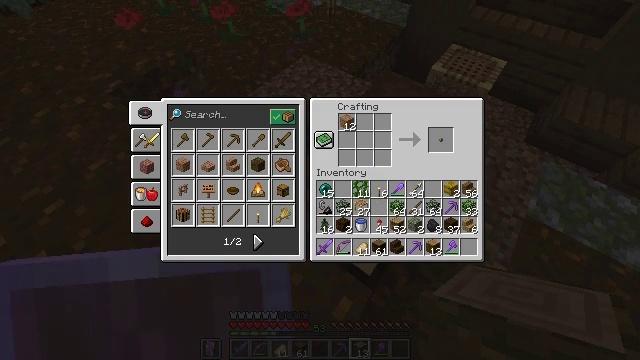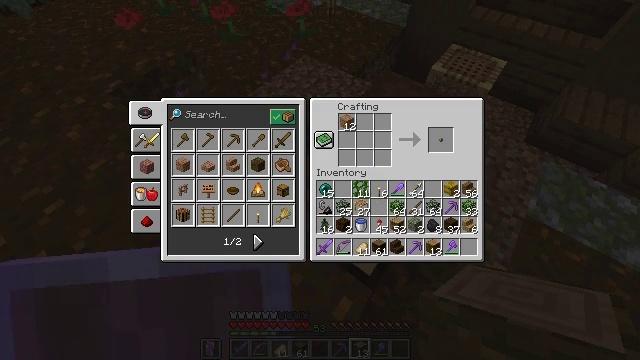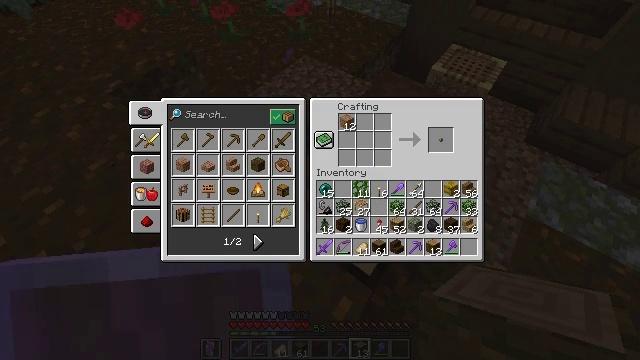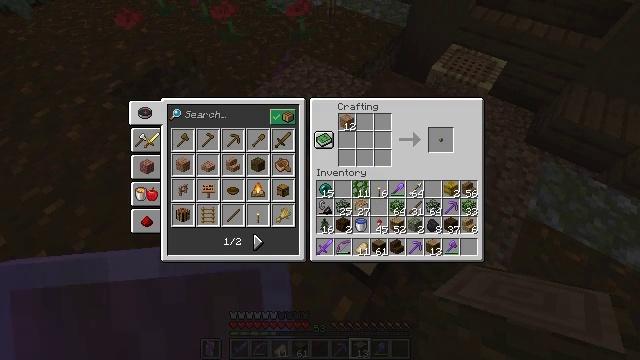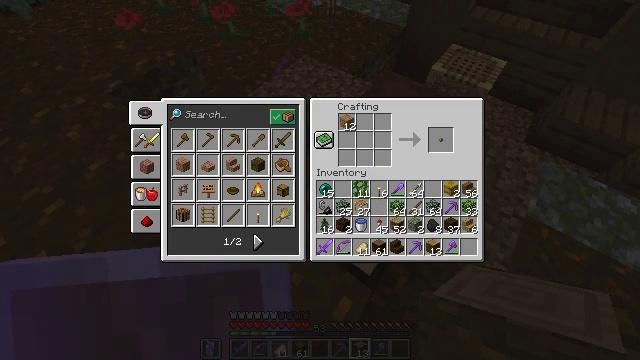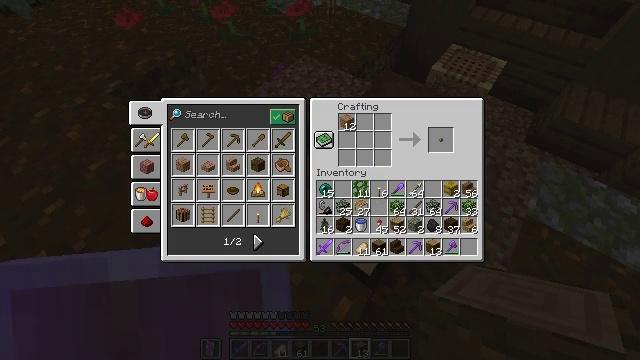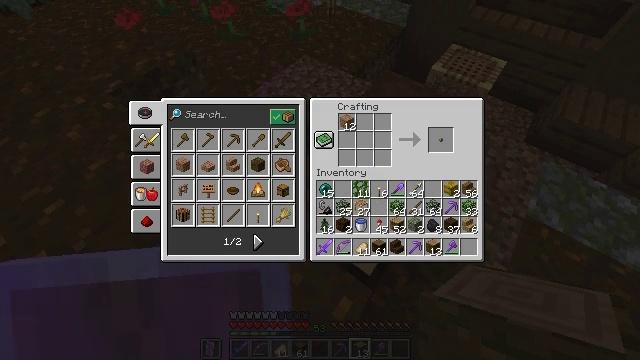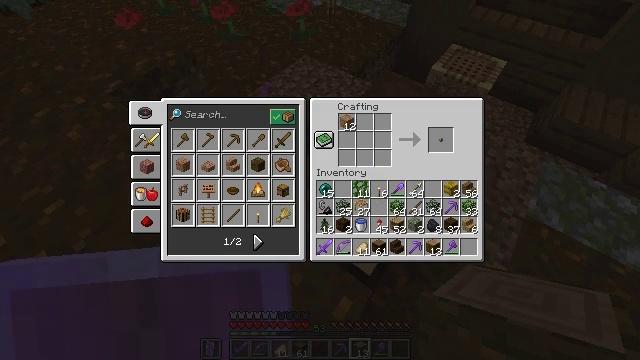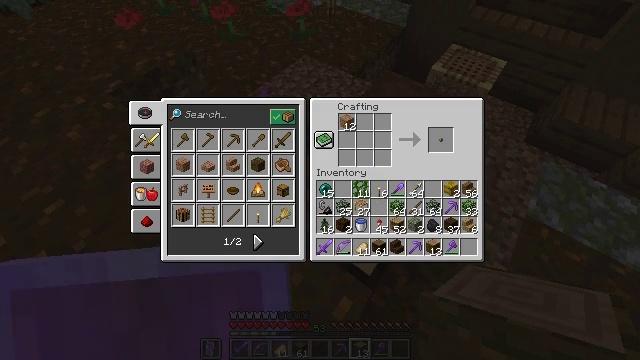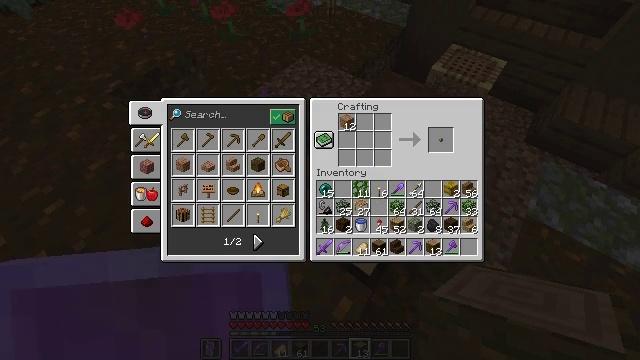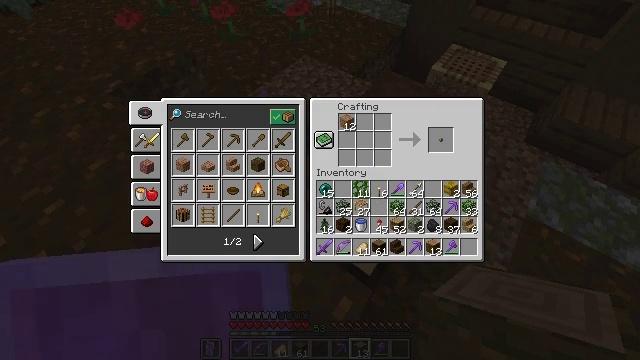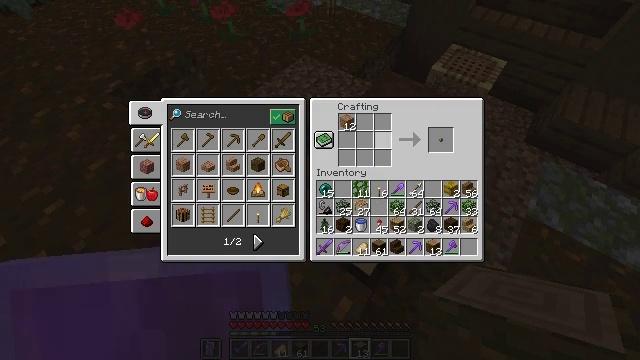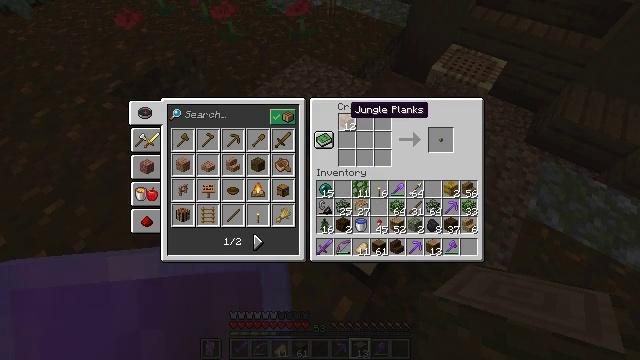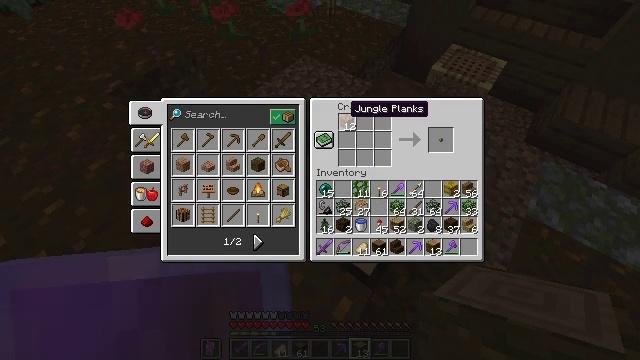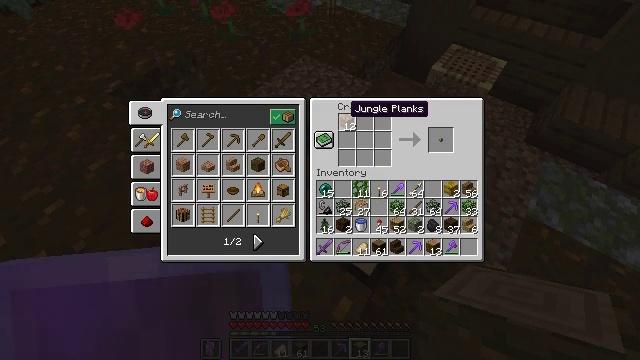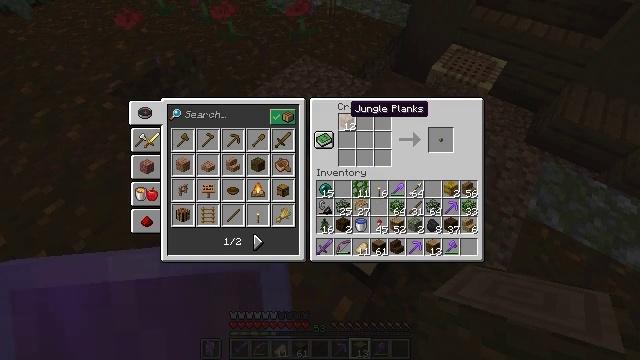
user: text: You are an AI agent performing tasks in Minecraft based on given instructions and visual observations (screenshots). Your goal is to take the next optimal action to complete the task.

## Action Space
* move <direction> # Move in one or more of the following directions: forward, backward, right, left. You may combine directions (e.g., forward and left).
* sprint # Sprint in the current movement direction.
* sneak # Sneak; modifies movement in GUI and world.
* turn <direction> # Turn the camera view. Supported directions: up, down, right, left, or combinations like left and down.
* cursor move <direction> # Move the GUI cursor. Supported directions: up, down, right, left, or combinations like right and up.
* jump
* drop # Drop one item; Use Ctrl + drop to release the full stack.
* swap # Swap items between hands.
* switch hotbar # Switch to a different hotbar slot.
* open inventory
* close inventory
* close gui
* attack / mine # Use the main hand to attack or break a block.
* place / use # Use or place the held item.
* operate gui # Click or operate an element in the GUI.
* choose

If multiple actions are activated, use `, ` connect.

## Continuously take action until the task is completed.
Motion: motion action
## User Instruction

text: Take jungle planks to craft jungle stairs.
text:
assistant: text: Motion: no_op
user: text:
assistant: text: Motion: no_op
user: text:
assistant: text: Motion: no_op
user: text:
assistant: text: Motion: no_op
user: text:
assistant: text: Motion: no_op
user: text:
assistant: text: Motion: no_op
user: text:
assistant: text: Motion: no_op
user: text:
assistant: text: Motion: no_op
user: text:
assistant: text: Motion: no_op
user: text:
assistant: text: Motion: no_op
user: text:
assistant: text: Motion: turn left and up
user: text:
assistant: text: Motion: turn left and up
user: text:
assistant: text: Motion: no_op
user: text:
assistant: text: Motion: no_op
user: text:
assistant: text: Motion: no_op
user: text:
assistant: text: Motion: no_op
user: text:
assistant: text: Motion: no_op
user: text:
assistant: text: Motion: no_op
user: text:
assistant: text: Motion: no_op
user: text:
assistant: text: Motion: no_op
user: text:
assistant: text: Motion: no_op
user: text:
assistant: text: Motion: no_op
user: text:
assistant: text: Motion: no_op
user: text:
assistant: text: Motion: no_op
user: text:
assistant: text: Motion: no_op
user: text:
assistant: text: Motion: no_op
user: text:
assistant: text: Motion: no_op
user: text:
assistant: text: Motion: no_op
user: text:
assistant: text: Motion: turn left
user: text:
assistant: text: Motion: turn left